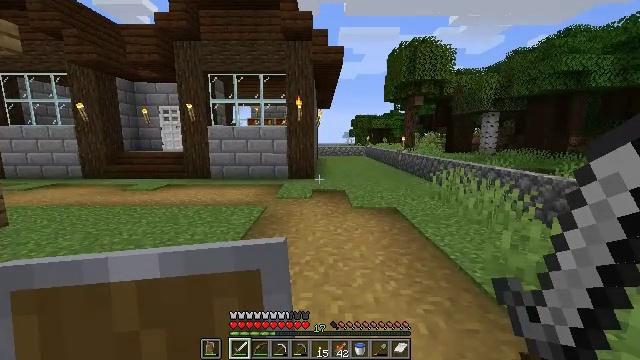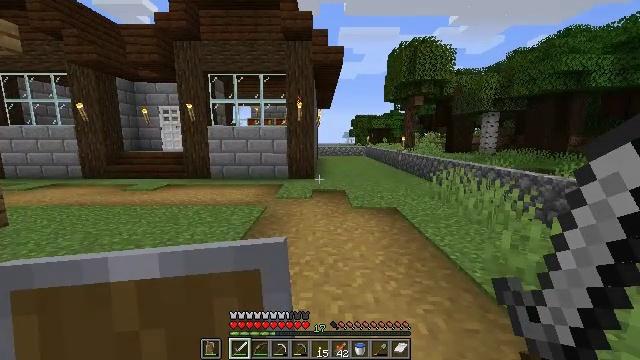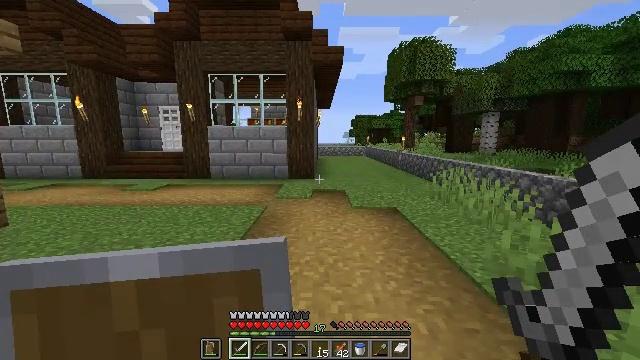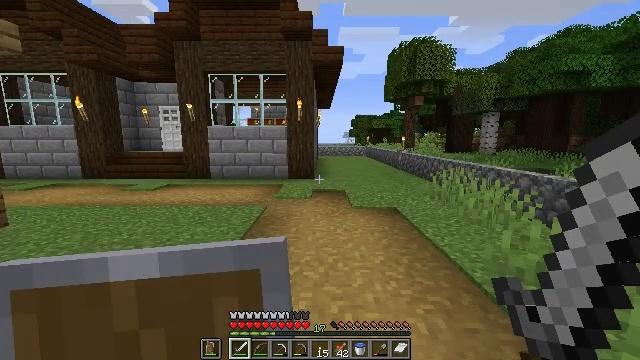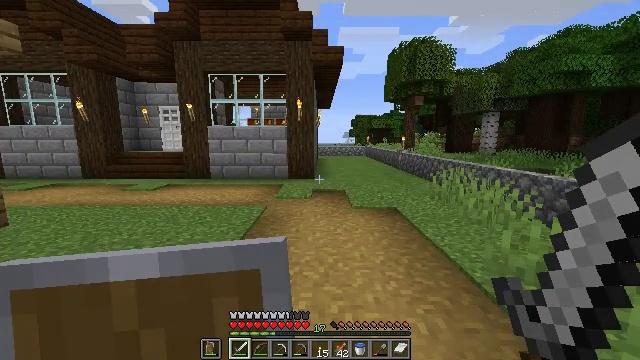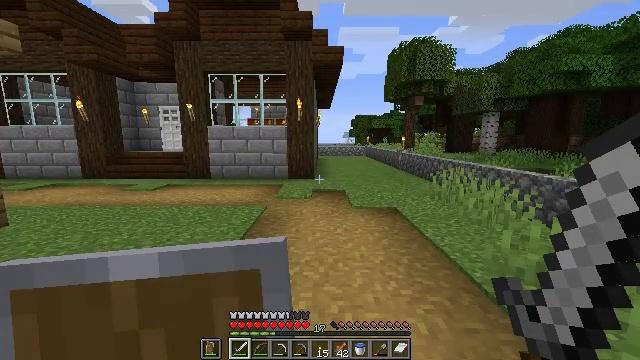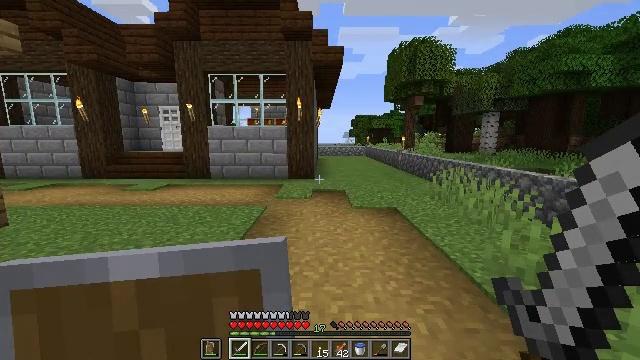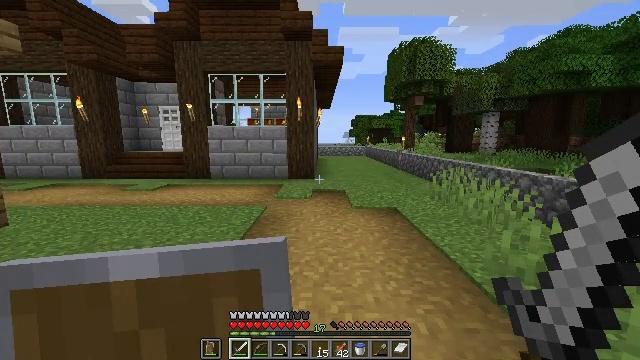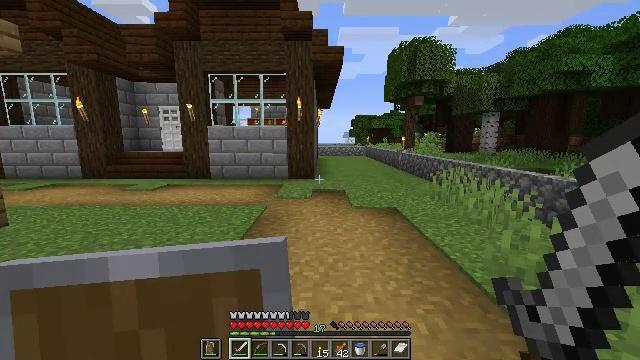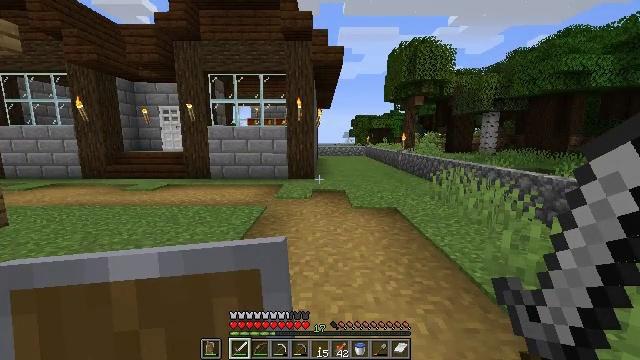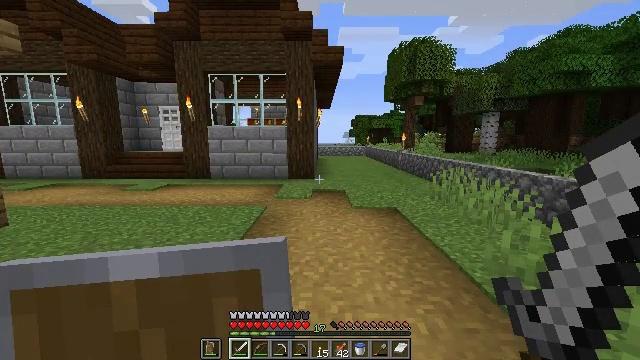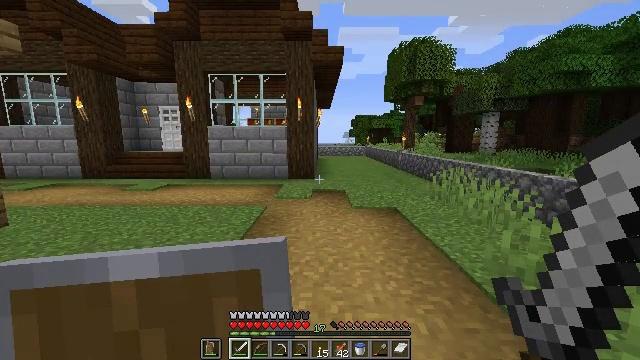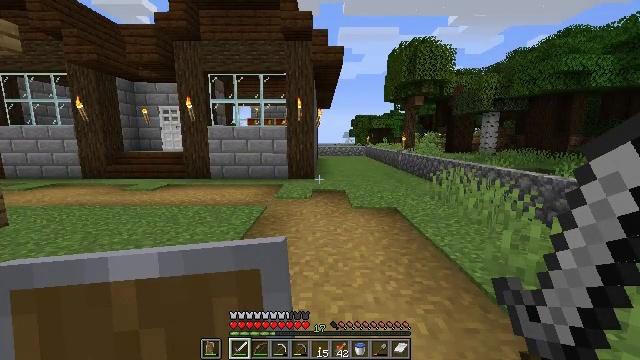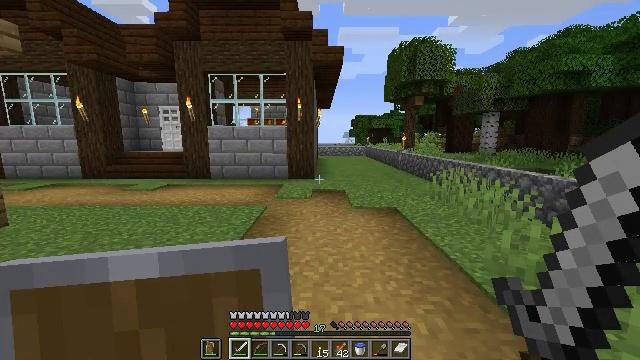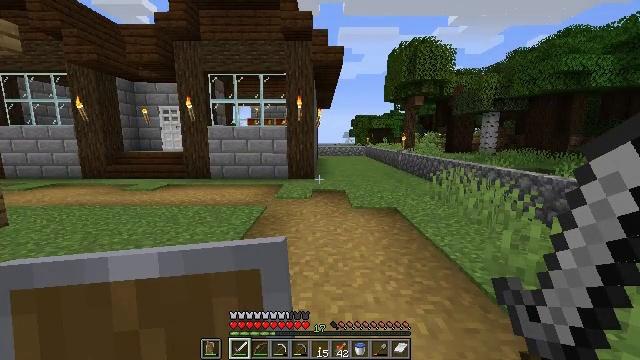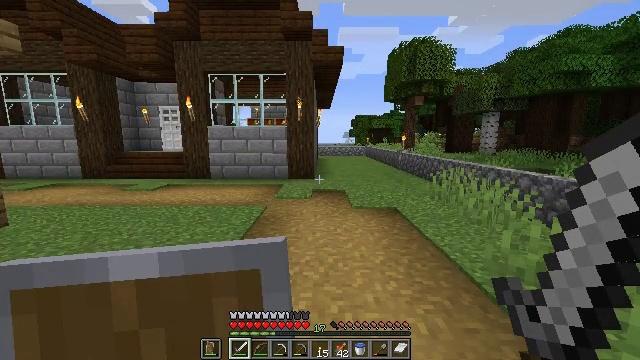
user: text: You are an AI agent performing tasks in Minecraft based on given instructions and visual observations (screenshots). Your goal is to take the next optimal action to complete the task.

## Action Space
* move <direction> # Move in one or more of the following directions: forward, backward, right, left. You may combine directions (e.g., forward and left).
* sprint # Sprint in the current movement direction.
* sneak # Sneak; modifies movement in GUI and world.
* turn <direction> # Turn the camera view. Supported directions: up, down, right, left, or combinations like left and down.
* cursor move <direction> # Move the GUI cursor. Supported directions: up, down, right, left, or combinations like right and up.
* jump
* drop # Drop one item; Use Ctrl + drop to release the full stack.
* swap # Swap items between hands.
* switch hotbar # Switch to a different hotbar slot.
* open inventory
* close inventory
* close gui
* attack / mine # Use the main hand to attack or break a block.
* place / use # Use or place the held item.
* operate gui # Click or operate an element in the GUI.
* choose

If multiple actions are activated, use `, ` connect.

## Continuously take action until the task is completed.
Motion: motion action
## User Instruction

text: Transform redstone dust into a solid redstone block.
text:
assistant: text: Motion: no_op
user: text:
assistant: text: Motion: no_op
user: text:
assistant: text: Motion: no_op
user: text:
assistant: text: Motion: no_op
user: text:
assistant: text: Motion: no_op
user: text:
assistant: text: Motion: no_op
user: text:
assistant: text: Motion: no_op
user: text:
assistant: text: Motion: no_op
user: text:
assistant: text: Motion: no_op
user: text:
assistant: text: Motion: no_op
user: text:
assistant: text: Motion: no_op
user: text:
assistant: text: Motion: no_op
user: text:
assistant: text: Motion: no_op
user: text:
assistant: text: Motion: no_op
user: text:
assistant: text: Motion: no_op
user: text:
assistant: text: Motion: no_op
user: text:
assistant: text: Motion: no_op
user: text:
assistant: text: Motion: no_op
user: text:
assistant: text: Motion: no_op
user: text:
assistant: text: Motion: no_op
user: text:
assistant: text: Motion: no_op
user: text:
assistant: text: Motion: no_op
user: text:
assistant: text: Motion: no_op
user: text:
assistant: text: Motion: no_op
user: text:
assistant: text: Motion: no_op
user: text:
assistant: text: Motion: no_op
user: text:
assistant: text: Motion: move forward
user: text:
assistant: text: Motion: move forward
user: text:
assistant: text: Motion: move forward
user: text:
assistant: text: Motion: move forward